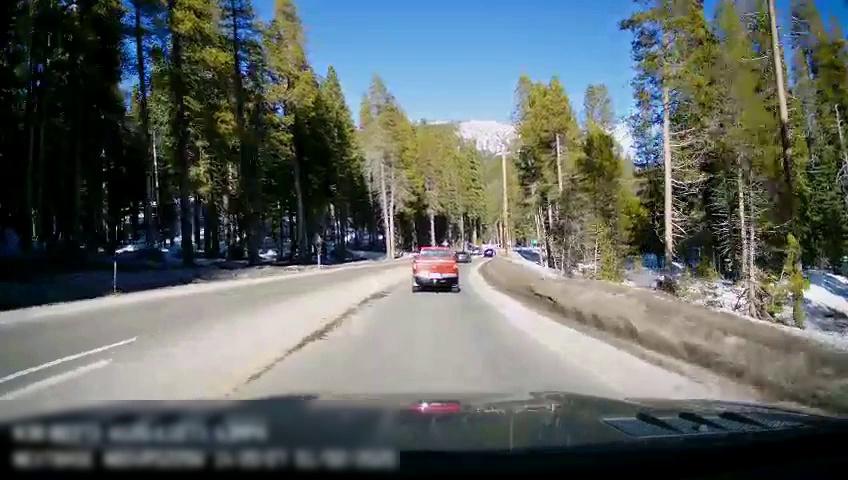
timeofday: Day
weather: Sunny
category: Drivable Space
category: Vehicles | Truck
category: Vehicles | Car
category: Vehicles | Car
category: Lanes | Opposite Lane
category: Lanes | Opposite Lane
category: Lanes | Opposite Lane